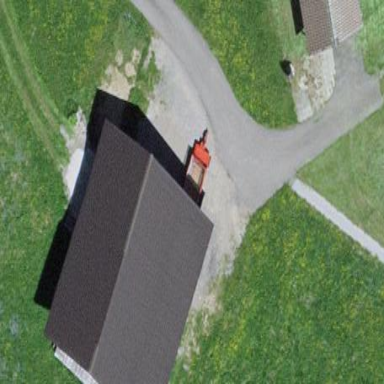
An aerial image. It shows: Farmyard area.